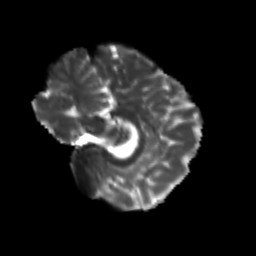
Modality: T2w
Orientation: sagittal
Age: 26
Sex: female
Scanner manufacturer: siemens
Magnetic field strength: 3 T
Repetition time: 3.5 s
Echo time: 0.113 s